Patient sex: M
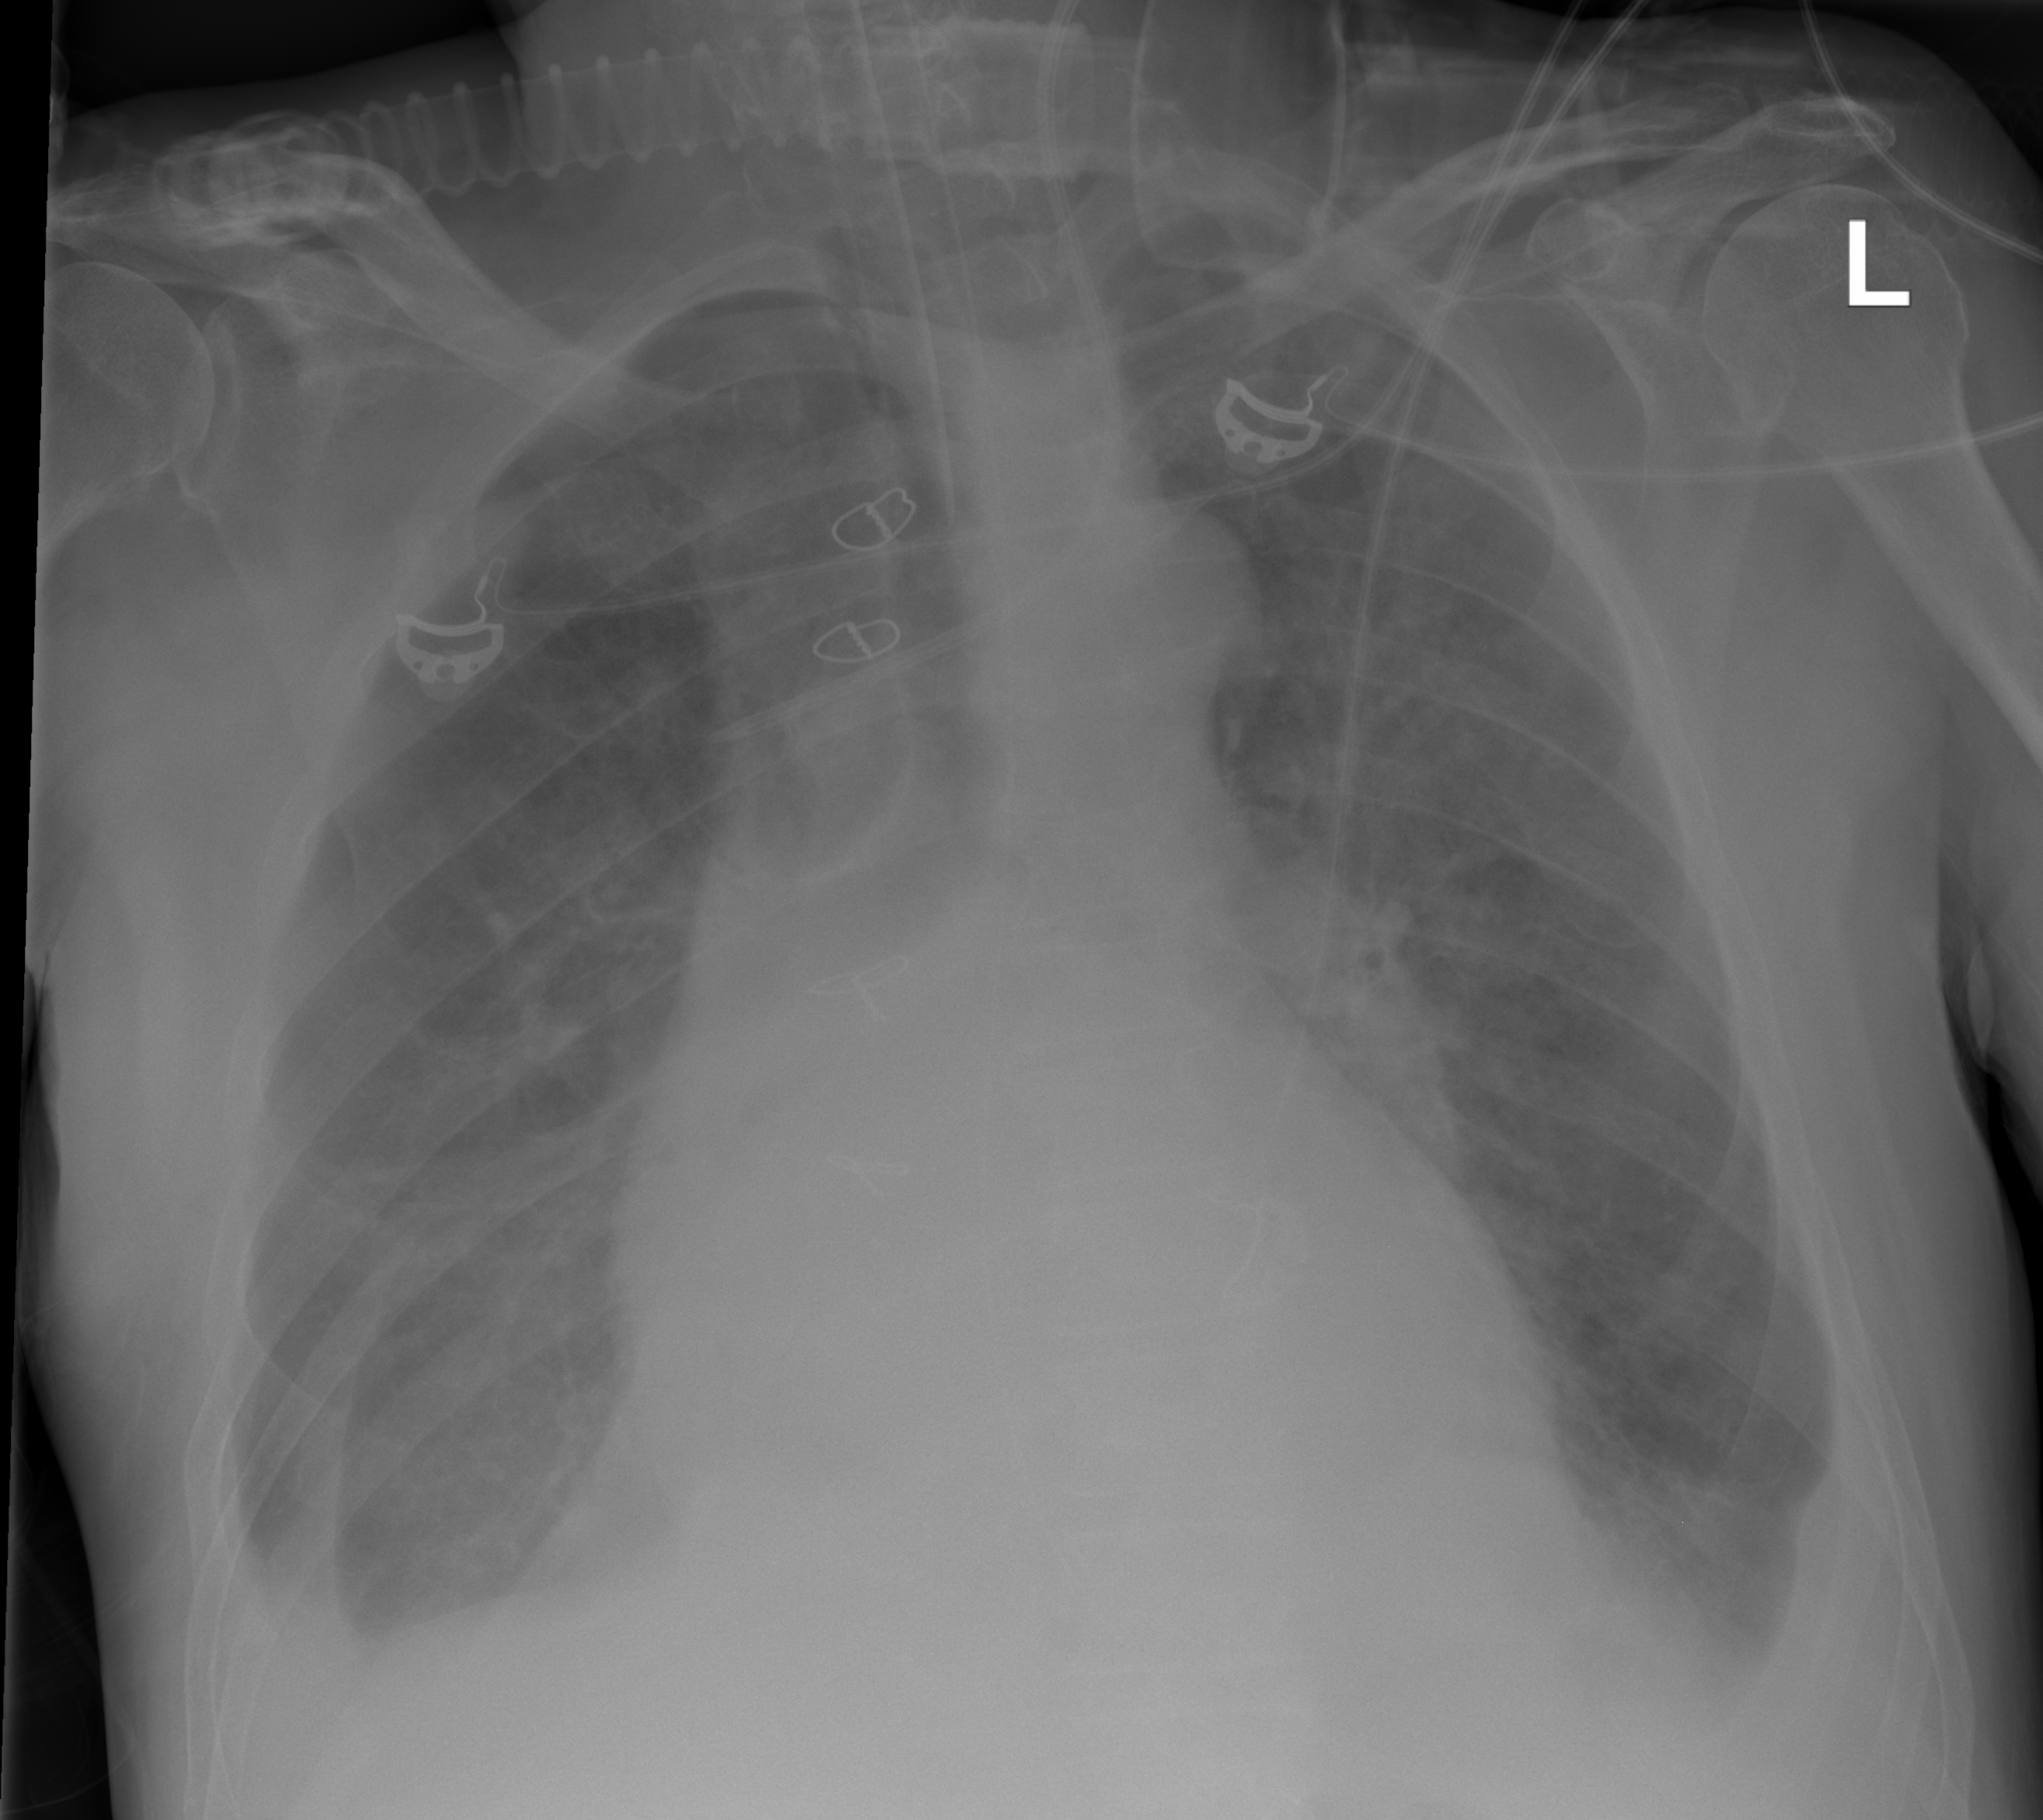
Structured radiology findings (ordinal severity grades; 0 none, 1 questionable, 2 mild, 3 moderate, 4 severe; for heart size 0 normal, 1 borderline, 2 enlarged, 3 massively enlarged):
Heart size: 1
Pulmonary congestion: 2
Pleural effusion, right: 3
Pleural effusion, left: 3
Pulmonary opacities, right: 1
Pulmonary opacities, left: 2
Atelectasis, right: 2
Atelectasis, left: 2